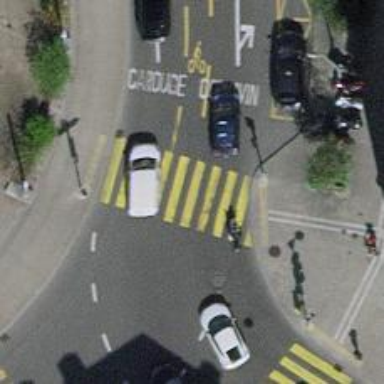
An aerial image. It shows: Road crossing with traffic signals.